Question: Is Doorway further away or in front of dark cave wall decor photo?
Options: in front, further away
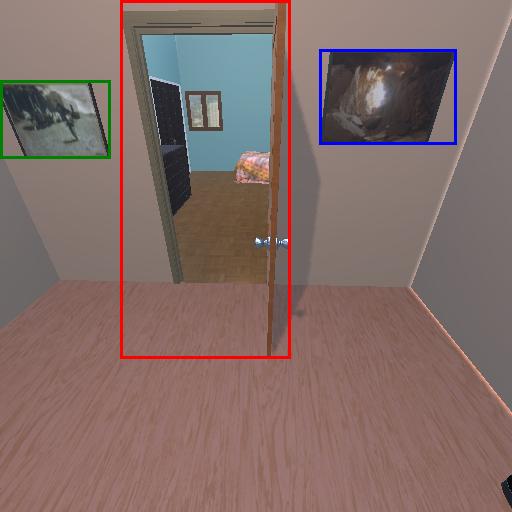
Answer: in front